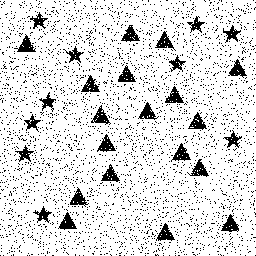
Squares: 0
Triangles: 18
Stars: 10
Total shapes: 28